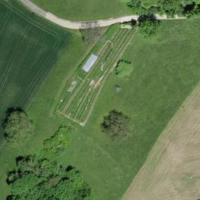
EUNIS habitat code: 52
Species observed at this site:
Plantago media
Convolvulus arvensis
Acer campestre